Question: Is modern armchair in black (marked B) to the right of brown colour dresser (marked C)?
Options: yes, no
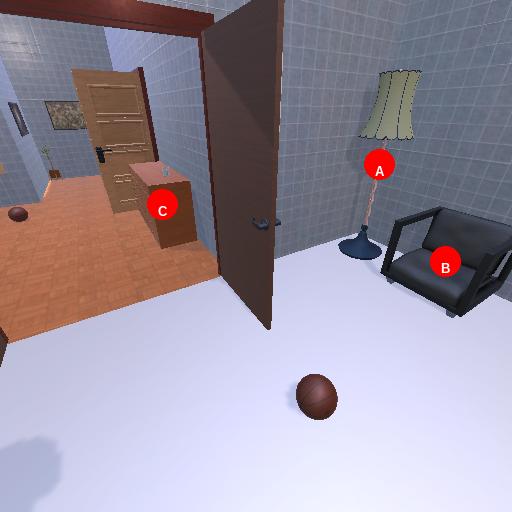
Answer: yes